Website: walmart
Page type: billing-address
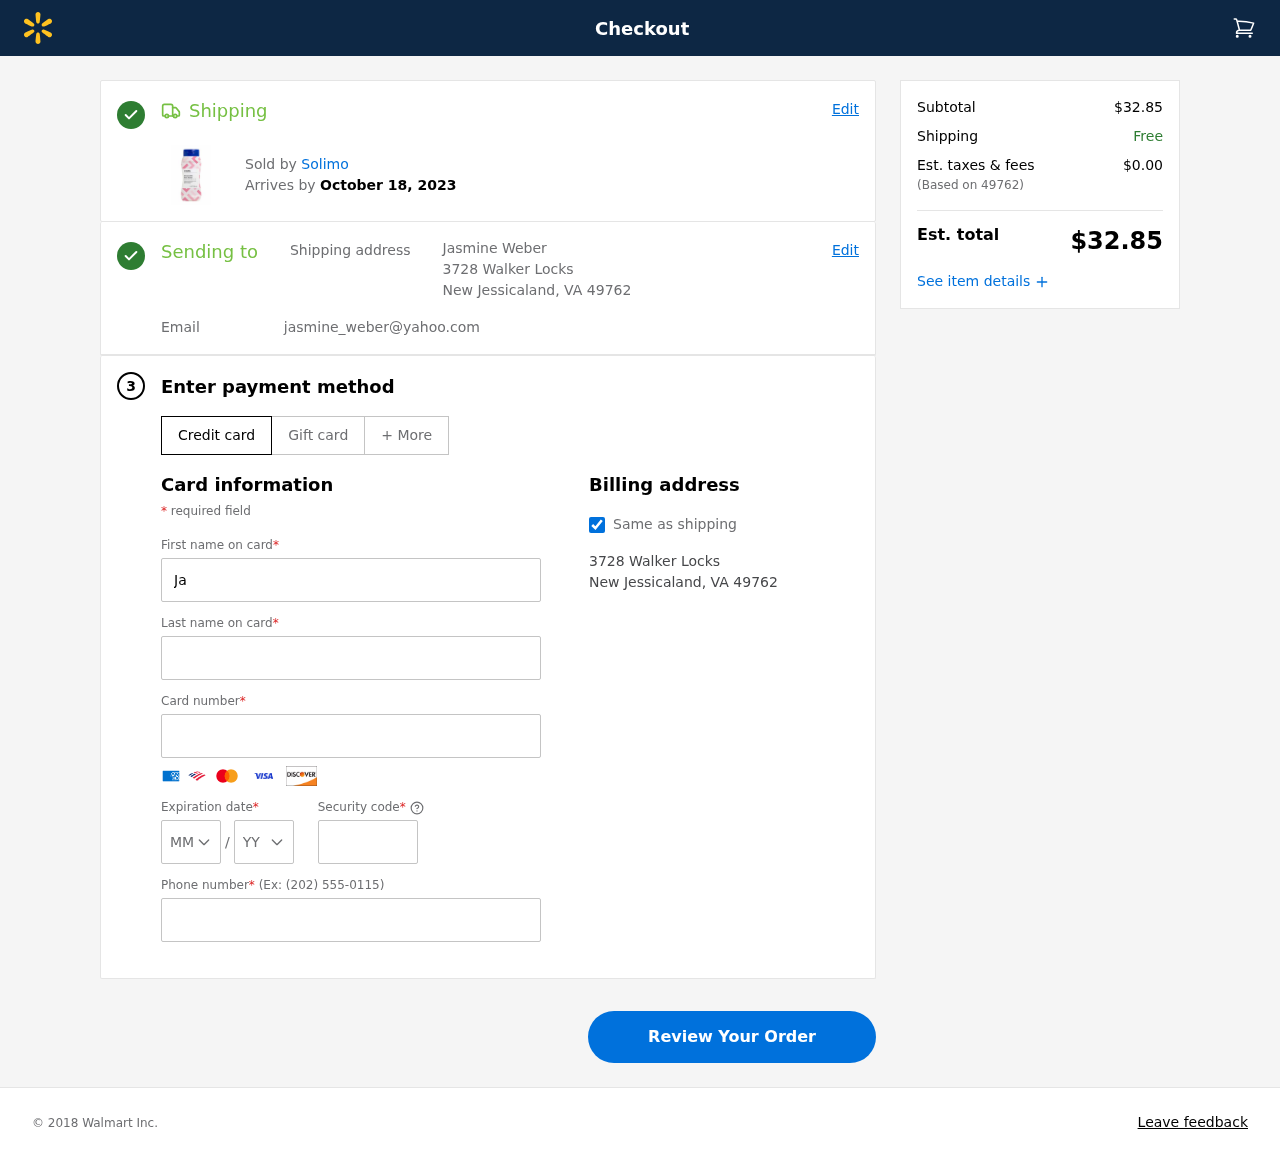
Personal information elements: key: PII_CARD_CVV
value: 697
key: PII_CARD_EXPIRY_MONTH
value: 02
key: PII_CARD_EXPIRY_YEAR
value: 30
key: PII_CARD_NUMBER
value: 6549 0234 9409 6271
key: PII_CITY_STATE_ZIP
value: New Jessicaland, VA 49762
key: PII_EMAIL
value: jasmine_weber@yahoo.com
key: PII_FIRSTNAME
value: Jasmine
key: PII_FULLNAME
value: Jasmine Weber
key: PII_LASTNAME
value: Weber
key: PII_PHONE
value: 3889703657
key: PII_POSTCODE
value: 49762
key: PII_STREET
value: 3728 Walker Locks
Product elements: key: PRODUCT1_BRAND
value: Solimo
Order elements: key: ORDER_DELIVERY_DATE
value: October 18, 2023
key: ORDER_SUBTOTAL
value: $32.85
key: ORDER_TAX
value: $0.00
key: ORDER_TOTAL
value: $32.85